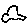
Label: car